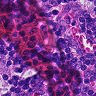
Metastatic tissue present: no